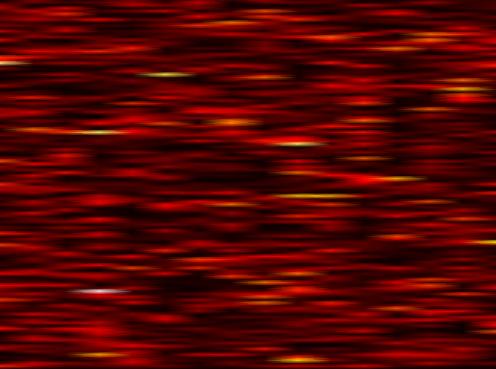
Label: FOFDM